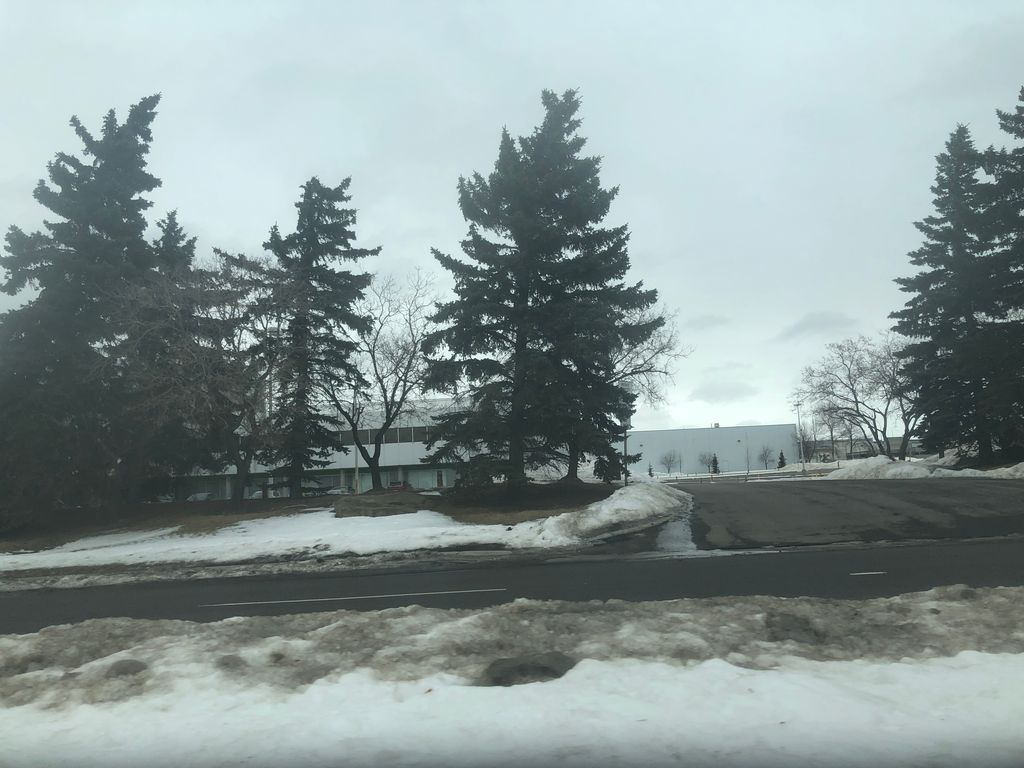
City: calgary